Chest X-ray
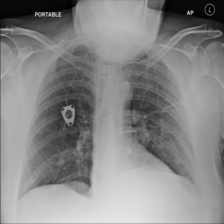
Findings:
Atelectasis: negative
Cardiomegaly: negative
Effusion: negative
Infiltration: negative
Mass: negative
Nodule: negative
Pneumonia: negative
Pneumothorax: negative
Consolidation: negative
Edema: negative
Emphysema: negative
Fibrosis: negative
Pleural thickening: negative
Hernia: negative